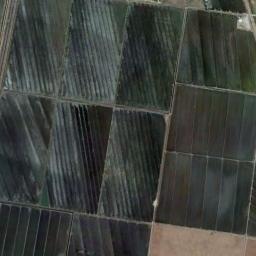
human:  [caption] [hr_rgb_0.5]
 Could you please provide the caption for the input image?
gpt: There are many neat rows of rectangular farmlands .

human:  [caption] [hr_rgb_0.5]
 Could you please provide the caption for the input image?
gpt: Some dark green rectangular farmlands are arranged in neat rows .

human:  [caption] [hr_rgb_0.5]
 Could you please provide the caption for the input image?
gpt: More than ten neatly arranged purple green rectangular farm fields .

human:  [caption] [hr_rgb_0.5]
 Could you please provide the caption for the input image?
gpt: There are some deep green and bare rectangular farmland .

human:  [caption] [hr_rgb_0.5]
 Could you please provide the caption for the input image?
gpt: There are some black rectangular farmlands .